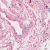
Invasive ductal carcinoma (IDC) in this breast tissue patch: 0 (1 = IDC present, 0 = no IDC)